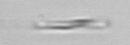
Label: Bacillariophyceae